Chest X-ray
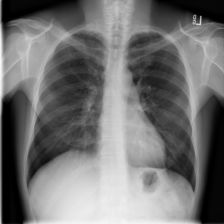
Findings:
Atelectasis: negative
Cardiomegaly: negative
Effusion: negative
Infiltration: negative
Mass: negative
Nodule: negative
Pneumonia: negative
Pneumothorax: negative
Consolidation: negative
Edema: negative
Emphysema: negative
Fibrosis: negative
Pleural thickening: negative
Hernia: negative